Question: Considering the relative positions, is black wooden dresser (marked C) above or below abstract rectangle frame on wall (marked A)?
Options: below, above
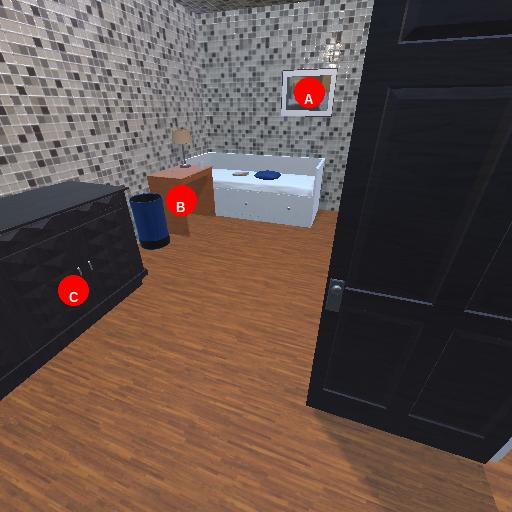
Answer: below